Interaction volume radius: 5 \u00c5
Interaction volume height: 30 \u00c5
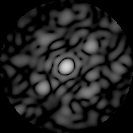
Disorder parameter: 0.5872